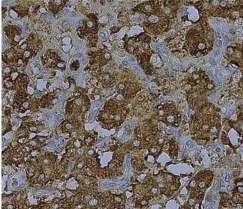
Immunostaining images of the tumor specimen. (B): Chromogranin A immunostaining of the resected tissue (x400). Tumor cells were focally positive for chromogranin A.
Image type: pathology (immunostaining)